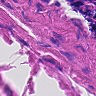
Metastatic tissue present: no